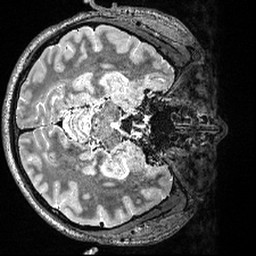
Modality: T2w
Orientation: axial
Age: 27
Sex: male